Question: I'm developing an android application which is not working properly.
The app runs, but in the final calculation, the value of each level is not recognized. The program does not indicate to me any error. I can't understand what could be wrong.
Here's the .Java File
'''
package com.com.calculartmb;
import android.os.Bundle;
import android.app.Activity;
import android.view.Menu;
import android.widget.CompoundButton;
import android.widget.EditText;
import android.widget.RadioButton;
import android.widget.RadioGroup;
import android.widget.RadioGroup.OnCheckedChangeListener;
import android.widget.SeekBar;
import android.widget.SeekBar.OnSeekBarChangeListener;
public class MainActivity extends Activity {
// variaveis
double altura;
double peso;
double resultado;
double nivel;
EditText pesoEd;
EditText alturaEd;
EditText finalEd;
SeekBar altSeekBar;
SeekBar pesoSeekBar;
RadioButton radio1;
RadioButton radio2;
RadioButton radio3;
RadioButton radio4;
RadioButton radio5;
RadioGroup radioGrupo;
private double[] checklistValues = new double[6];
@Override
protected void onCreate(Bundle savedInstanceState) {
super.onCreate(savedInstanceState);
setContentView(R.layout.activity_main);
// iniciacao
pesoEd = (EditText) findViewById(R.id.editText1);
alturaEd = (EditText) findViewById(R.id.editText2);
finalEd = (EditText) findViewById(R.id.editText3);
altSeekBar = (SeekBar) findViewById(R.id.seekBar1);
pesoSeekBar = (SeekBar) findViewById(R.id.seekBar2);
radio1 = (RadioButton) findViewById(R.id.radio1);
radio2 = (RadioButton) findViewById(R.id.radio2);
radio3 = (RadioButton) findViewById(R.id.radio3);
radio4 = (RadioButton) findViewById(R.id.radio4);
radio5 = (RadioButton) findViewById(R.id.radio5);
radioGrupo = (RadioGroup) findViewById(R.id.radioGroup1);
altSeekBar.setMax(25000);
pesoSeekBar.setMax(60000);
//listeners
addChangeListenerToRadios();
altSeekBar.setOnSeekBarChangeListener(altSeekBarListener);
pesoSeekBar.setOnSeekBarChangeListener(pesoSeekBarListener);
}
private OnSeekBarChangeListener pesoSeekBarListener = new OnSeekBarChangeListener() {
@Override
public void onProgressChanged(SeekBar seekBar, int progress,
boolean fromUser) {
// TODO Auto-generated method stub
// Calcula o novo valor do TIP
peso = (pesoSeekBar.getProgress()) * .01;
// mostra na caixa o valor novo
pesoEd.setText(String.format("%.02f", peso).replace(',', '.'));
// Chama o update
updateValorTMB();
}
@Override
public void onStartTrackingTouch(SeekBar seekBar) {
// TODO Auto-generated method stub
}
@Override
public void onStopTrackingTouch(SeekBar seekBar) {
// TODO Auto-generated method stub
}
};
private OnSeekBarChangeListener altSeekBarListener = new OnSeekBarChangeListener() {
@Override
public void onProgressChanged(SeekBar seekBar, int progress,
boolean fromUser) {
// TODO Auto-generated method stub
// Calcula o novo valor do TIP
altura = (altSeekBar.getProgress()) * .01;
// mostra na caixa o valor novo
alturaEd.setText(String.format("%.02f", altura).replace(',', '.'));
// Chama o update
updateValorTMB();
}
@Override
public void onStartTrackingTouch(SeekBar seekBar) {
// TODO Auto-generated method stub
}
@Override
public void onStopTrackingTouch(SeekBar seekBar) {
// TODO Auto-generated method stub
}
};
private void updateValorTMB() {
double peso = Double.parseDouble(pesoEd.getText().toString());
double altura = Double.parseDouble(alturaEd.getText().toString());
double resultado = 655 + (9.6 * peso) + (1.8 * altura) - (4.7 * nivel);
finalEd.setText(String.format("%.02f", resultado));
}
public void addChangeListenerToRadios(){
radioGrupo.setOnCheckedChangeListener(new OnCheckedChangeListener(){
public void onCheckedChanged(CompoundButton arg0, boolean arg1) {
// TODO Auto-generated method stub
checklistValues[0] = (radio1.isChecked())?1.2:0;
checklistValues[1] = (radio2.isChecked())?1.37:0;
checklistValues[2] = (radio3.isChecked())?1.65:0;
checklistValues[3] = (radio4.isChecked())?1.72:0;
checklistValues[4] = (radio5.isChecked())?1.9:0;
setNivelFromChecklist();
updateValorTMB();
}
@Override
public void onCheckedChanged(RadioGroup group, int checkedId) {
// TODO Auto-generated method stub
}
});
}
private void setNivelFromChecklist(){
double total= 0;
for (double item:checklistValues){
total += item;
}
nivel = total * .01;
}
@Override
public boolean onCreateOptionsMenu(Menu menu) {
// Inflate the menu; this adds items to the action bar if it is present.
getMenuInflater().inflate(R.menu.main, menu);
return true;
}
}
'''
It's giving me the warning that the yeallow ine it's not being used.

And here's the LogCat. Because the app can run anyway.
'''
?:??: W/?(?): --------- beginning of /dev/log/main
03-10 15:50:37.119: I/Choreographer(914): Skipped 46 frames! The application may be doing too much work on its main thread.
03-10 15:56:17.109: D/dalvikvm(524): GC_FOR_ALLOC freed 453K, 14% free 3367K/3892K, paused 253ms, total 272ms
03-10 16:00:01.739: D/ConnectivityService(374): Sampling interval elapsed, updating statistics ..
03-10 16:00:02.519: D/ConnectivityService(374): Done.
03-10 16:00:02.519: D/ConnectivityService(374): Setting timer for 720seconds
03-10 16:14:00.259: I/ProcessStatsService(374): Prepared write state in 139ms
03-10 16:15:00.139: I/ActivityManager(374): Killing 560:com.android.printspooler/u0a38 (adj 15): empty for 1846s
03-10 16:15:01.689: D/ConnectivityService(374): Sampling interval elapsed, updating statistics ..
03-10 16:15:02.319: D/dalvikvm(374): GC_FOR_ALLOC freed 660K, 13% free 5786K/6648K, paused 525ms, total 528ms
03-10 16:15:02.479: D/ConnectivityService(374): Done.
03-10 16:15:02.489: D/ConnectivityService(374): Setting timer for 720seconds
03-10 16:15:02.969: D/MobileDataStateTracker(374): default: setPolicyDataEnable(enabled=true)
03-10 16:16:00.049: I/ActivityManager(374): Killing 991:com.android.keychain/1000 (adj 15): empty for 1814s
03-10 16:16:00.129: I/ActivityManager(374): Killing 451:android.process.media/u0a4 (adj 15): empty for 1815s
03-10 16:16:00.139: I/ActivityManager(374): Killing 834:com.android.music/u0a31 (adj 15): empty for 1834s
03-10 16:16:00.179: I/ActivityManager(374): Killing 620:com.android.defcontainer/u0a3 (adj 15): empty for 1836s
03-10 16:16:00.899: W/MediaFocusControl(374): RemoteControlClient died
03-10 16:17:48.239: D/dalvikvm(425): GC_FOR_ALLOC freed 1392K, 67% free 4302K/12768K, paused 331ms, total 333ms
03-10 16:18:10.359: D/dalvikvm(524): GC_FOR_ALLOC freed 563K, 17% free 3317K/3952K, paused 330ms, total 341ms
03-10 16:29:26.989: I/Choreographer(914): Skipped 105 frames! The application may be doing too much work on its main thread.
03-10 16:30:01.149: D/ConnectivityService(374): Sampling interval elapsed, updating statistics ..
03-10 16:30:01.399: D/ConnectivityService(374): Done.
03-10 16:30:01.459: D/ConnectivityService(374): Setting timer for 720seconds
03-10 16:30:49.609: I/Choreographer(914): Skipped 51 frames! The application may be doing too much work on its main thread.
03-10 16:37:00.289: I/Choreographer(425): Skipped 31 frames! The application may be doing too much work on its main thread.
03-10 16:39:14.209: I/Choreographer(914): Skipped 38 frames! The application may be doing too much work on its main thread.
03-10 16:40:11.109: D/dalvikvm(524): GC_FOR_ALLOC freed 511K, 17% free 3318K/3952K, paused 376ms, total 376ms
03-10 16:40:12.779: I/Choreographer(914): Skipped 84 frames! The application may be doing too much work on its main thread.
03-10 16:40:34.109: I/Choreographer(914): Skipped 30 frames! The application may be doing too much work on its main thread.
03-10 16:41:49.109: I/Choreographer(914): Skipped 39 frames! The application may be doing too much work on its main thread.
03-10 16:44:00.599: I/ProcessStatsService(374): Prepared write state in 148ms
03-10 16:45:01.589: D/ConnectivityService(374): Sampling interval elapsed, updating statistics ..
03-10 16:45:01.859: D/ConnectivityService(374): Done.
03-10 16:45:01.889: D/ConnectivityService(374): Setting timer for 720seconds
03-10 16:45:02.599: D/dalvikvm(374): GC_FOR_ALLOC freed 748K, 13% free 5789K/6648K, paused 408ms, total 409ms
03-10 16:45:02.659: E/NetdConnector(374): NDC Command {58 bandwidth gettetherstats} took too long (810ms)
03-10 16:45:02.799: D/MobileDataStateTracker(374): default: setPolicyDataEnable(enabled=true)
03-10 16:45:02.899: V/BackupManagerService(374): Running a backup pass
03-10 16:45:03.159: I/LatinIME:LogUtils(509): Dictionary info: dictionary = UserHistoryDictionary.en_US.dic ; version = ? ; date = <PHONE>
03-10 16:45:03.169: V/BackupManagerService(374): clearing pending backups
03-10 16:45:03.239: V/PerformBackupTask(374): Beginning backup of 6 targets
03-10 16:45:03.239: I/PerformBackupTask(374): Initializing (wiping) backup state and transport storage
03-10 16:45:03.289: D/BackupManagerService(374): Now staging backup of android
03-10 16:45:03.319: D/BackupManagerService(374): Now staging backup of com.android.providers.settings
03-10 16:45:03.329: D/BackupManagerService(374): Now staging backup of com.android.providers.userdictionary
03-10 16:45:03.349: D/BackupManagerService(374): Now staging backup of com.android.sharedstoragebackup
03-10 16:45:03.369: D/BackupManagerService(374): Now staging backup of com.android.browser
03-10 16:45:03.399: D/BackupManagerService(374): Now staging backup of com.android.calendar
03-10 16:45:03.439: V/LocalTransport(374): wiping all data
03-10 16:45:03.559: D/PerformBackupTask(374): invokeAgentForBackup on @pm@
03-10 16:45:03.569: E/PerformBackupTask(374): Error invoking for backup on @pm@
03-10 16:45:03.619: I/PerformBackupTask(374): Backup pass finished.
03-10 16:45:03.629: E/PerformBackupTask(374): Duplicate finish
03-10 16:46:28.229: I/Choreographer(914): Skipped 39 frames! The application may be doing too much work on its main thread.
03-10 17:00:01.289: D/ConnectivityService(374): Sampling interval elapsed, updating statistics ..
03-10 17:00:01.649: D/ConnectivityService(374): Done.
03-10 17:00:01.769: D/ConnectivityService(374): Setting timer for 720seconds
03-10 17:01:05.979: I/Choreographer(914): Skipped 71 frames! The application may be doing too much work on its main thread.
03-10 17:02:16.129: D/dalvikvm(524): GC_FOR_ALLOC freed 512K, 17% free 3317K/3952K, paused 293ms, total 297ms
03-10 17:06:00.589: D/dalvikvm(425): GC_FOR_ALLOC freed 538K, 67% free 4276K/12768K, paused 194ms, total 200ms
03-10 17:15:00.139: I/ProcessStatsService(374): Prepared write state in 53ms
03-10 17:15:01.669: D/ConnectivityService(374): Sampling interval elapsed, updating statistics ..
03-10 17:15:02.319: D/dalvikvm(374): GC_FOR_ALLOC freed 750K, 13% free 5785K/6648K, paused 550ms, total 555ms
03-10 17:15:02.449: D/ConnectivityService(374): Done.
03-10 17:15:02.449: D/ConnectivityService(374): Setting timer for 720seconds
03-10 17:15:03.139: D/MobileDataStateTracker(374): default: setPolicyDataEnable(enabled=true)
03-10 17:15:39.759: I/Choreographer(914): Skipped 76 frames! The application may be doing too much work on its main thread.
03-10 17:20:46.539: I/Choreographer(914): Skipped 66 frames! The application may be doing too much work on its main thread.
03-10 17:24:09.389: D/dalvikvm(524): GC_FOR_ALLOC freed 512K, 17% free 3317K/3952K, paused 257ms, total 263ms
03-10 17:26:26.869: I/Choreographer(914): Skipped 36 frames! The application may be doing too much work on its main thread.
03-10 17:30:01.339: D/ConnectivityService(374): Sampling interval elapsed, updating statistics ..
03-10 17:30:01.489: D/ConnectivityService(374): Done.
03-10 17:30:01.489: D/ConnectivityService(374): Setting timer for 720seconds
: E/(): Device disconnected
'''
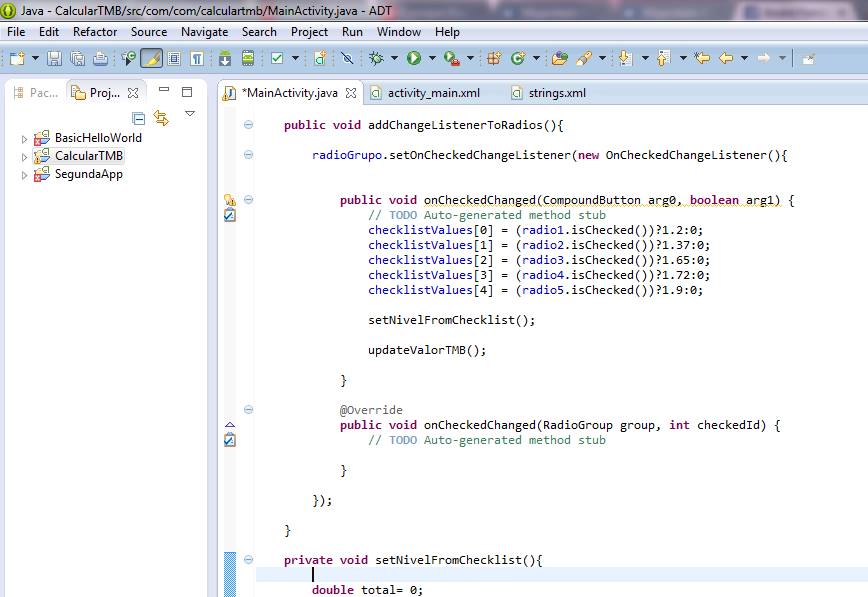
Answer: In the 'new OnCheckedChangeListener' you have there, it has included an '@Override' method which you should be using, rather than your own implementation;
'''
@Override
public void onCheckedChanged(RadioGroup group, int checkedId) {
}
'''
Try to move your 'checkListValues' code from your method to the one provided.